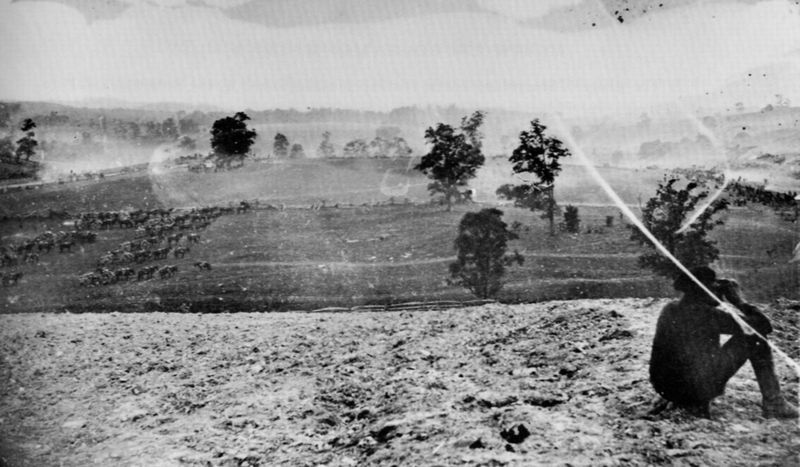
Titel: Schlachtenrauch
Künstler: Mathew B. Brady
Schlagwörter: baum, berg, blätter, himmel, laub, mann, wasser, weiß, wolken, bäume, landschaft, sitzen, grau, hut, licht, schwarz, strasse, anlage, gras, tiere, wiese, wolke, kappe, mensch, sehen, schauen, ebene, erde, feld, felder, ferne, horizont, hügel, kühe, natur, vieh, weide, weite, büsche, einsam, qualm, rauch, sonne, boden, land, figur, person, pflanze, pflanzen, rechts, tal, wald, pferde, aussicht, beobachten, acker, berge, hang, zug, nebel, herde, kuh, pause, böschung, ausschau, hat, old, seated, sitting, sitzt, streifen, betrachter, unscharf, foto, fotografie, panorama, photographie, rinder, weiden, schwarz-weiß, knien, soldat, staub, stiefel, armee, heer, photo, verschwommen, eiss, clouds, man, sky, tree, field, landscape, sand, summer, trees, landwirtschaft, weißw, schwaden, fernrohr, fernglas, america, grass, road, schlieren, posten, black and white, schafe, hirte, terrassen, dots, animals, boots, aufnahme, sprengen, fot, dirt, ebenen, kratzer, ausguck, gggg, animal, lines, war, siedler, cattle, cow, cows, plains, figure, goat, livestock, desert, heat, soil, grazing, herd, wässern, bewässern, photograph, photography, dust, mud, schwazweiß, wasserstrahlen, photographer, vietnam, historic, bewässerung, bewässerungsanlage, sprenkleranlage, napalm, hügel#, hu, lkandschaft, camera, blakc, lansschaft, 1920, 1930s, scratch, vintage, 1920s, usa, fotografie natur bäume mann, herde tiere kühe hirte acker weide, hiööel, ausgucl, dusty, old photo, spy, warzweiss, zitting person, sitting person